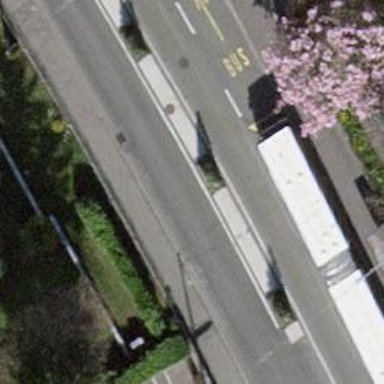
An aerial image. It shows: Trolleybus stop position for public transport.